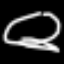
Label: frog